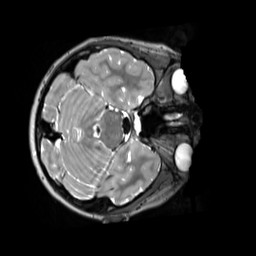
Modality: T2w
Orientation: axial
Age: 10
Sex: male
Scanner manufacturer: siemens
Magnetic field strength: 3 T
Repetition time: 3.2 s
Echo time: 0.408 s